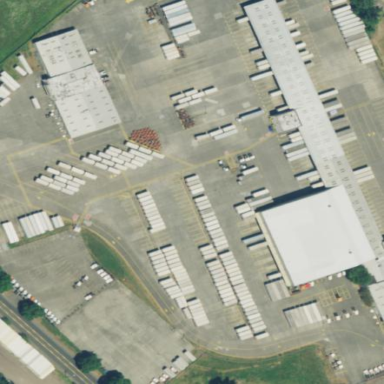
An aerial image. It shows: Industrial area focused on logistics.